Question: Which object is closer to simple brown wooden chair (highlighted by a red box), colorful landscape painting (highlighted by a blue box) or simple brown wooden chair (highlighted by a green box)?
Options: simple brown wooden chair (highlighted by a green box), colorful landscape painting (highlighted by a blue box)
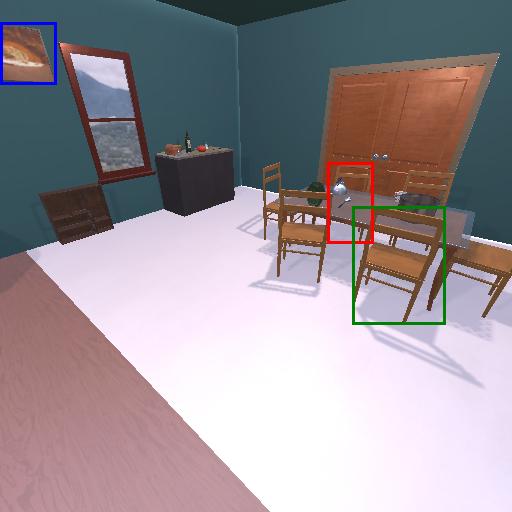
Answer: simple brown wooden chair (highlighted by a green box)